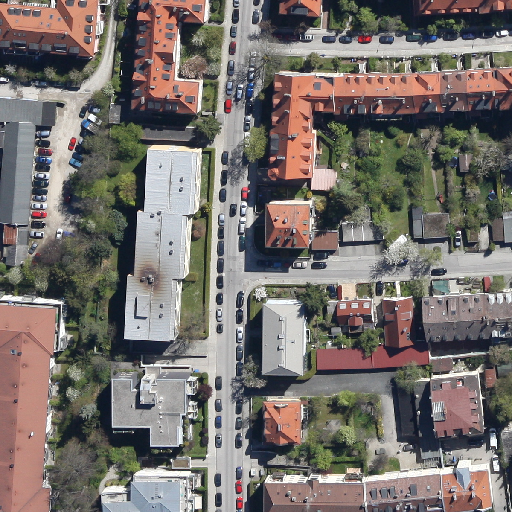
Referring expression: car in the parking area